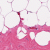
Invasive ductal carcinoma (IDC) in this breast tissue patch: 0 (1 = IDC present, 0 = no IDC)